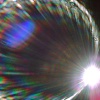
Label: sunburn